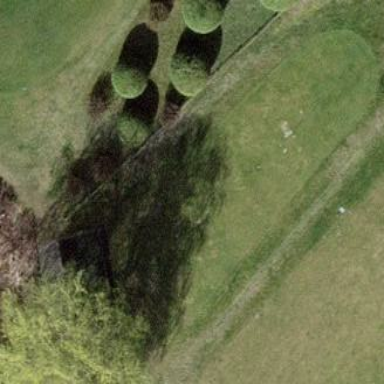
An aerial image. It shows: Golf tee.